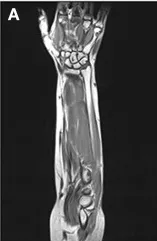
Magnetic resonance images. (A) Coronal T1-weighted images show that the mass is strip-shaped and iso-hypointense.
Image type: radiology (mri)